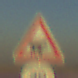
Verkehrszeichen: ViehtriebLinks
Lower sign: Geschwindigkeit30
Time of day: SunriseSunset
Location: Outdoor (Nature)
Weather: Clear
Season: NotSpecified
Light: Natural